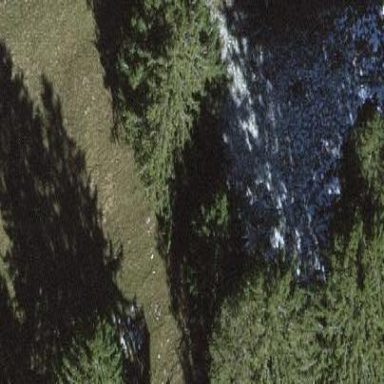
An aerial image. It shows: Forest dominated by needle-leaved trees.